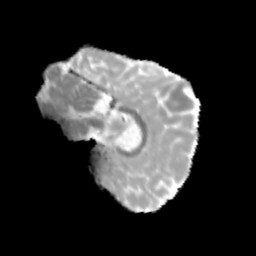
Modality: MD
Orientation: sagittal
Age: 13
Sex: male
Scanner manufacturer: siemens
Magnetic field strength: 3 T
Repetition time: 3.8 s
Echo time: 0.07 s